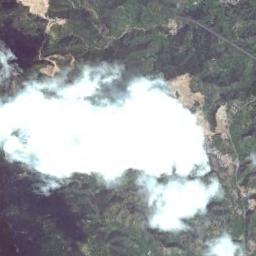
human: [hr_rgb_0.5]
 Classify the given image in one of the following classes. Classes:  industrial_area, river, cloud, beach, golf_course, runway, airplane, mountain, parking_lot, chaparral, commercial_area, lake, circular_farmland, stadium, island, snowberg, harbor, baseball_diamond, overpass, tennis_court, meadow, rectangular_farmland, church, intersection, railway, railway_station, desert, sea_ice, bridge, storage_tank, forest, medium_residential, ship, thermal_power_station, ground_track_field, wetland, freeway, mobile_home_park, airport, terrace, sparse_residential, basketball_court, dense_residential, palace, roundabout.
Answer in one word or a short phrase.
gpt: cloud